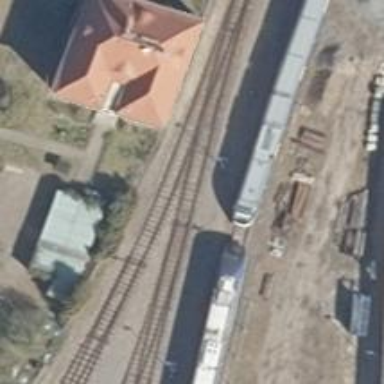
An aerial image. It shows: Railway switch.